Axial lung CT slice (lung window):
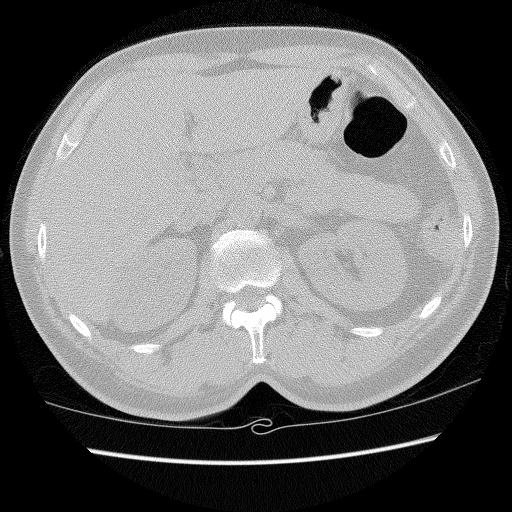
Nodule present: no